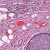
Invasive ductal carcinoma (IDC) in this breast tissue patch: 0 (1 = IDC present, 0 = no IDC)